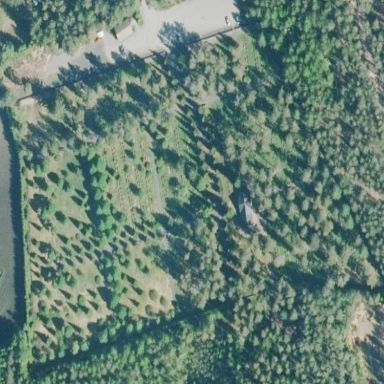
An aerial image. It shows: Cemetery.